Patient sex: M
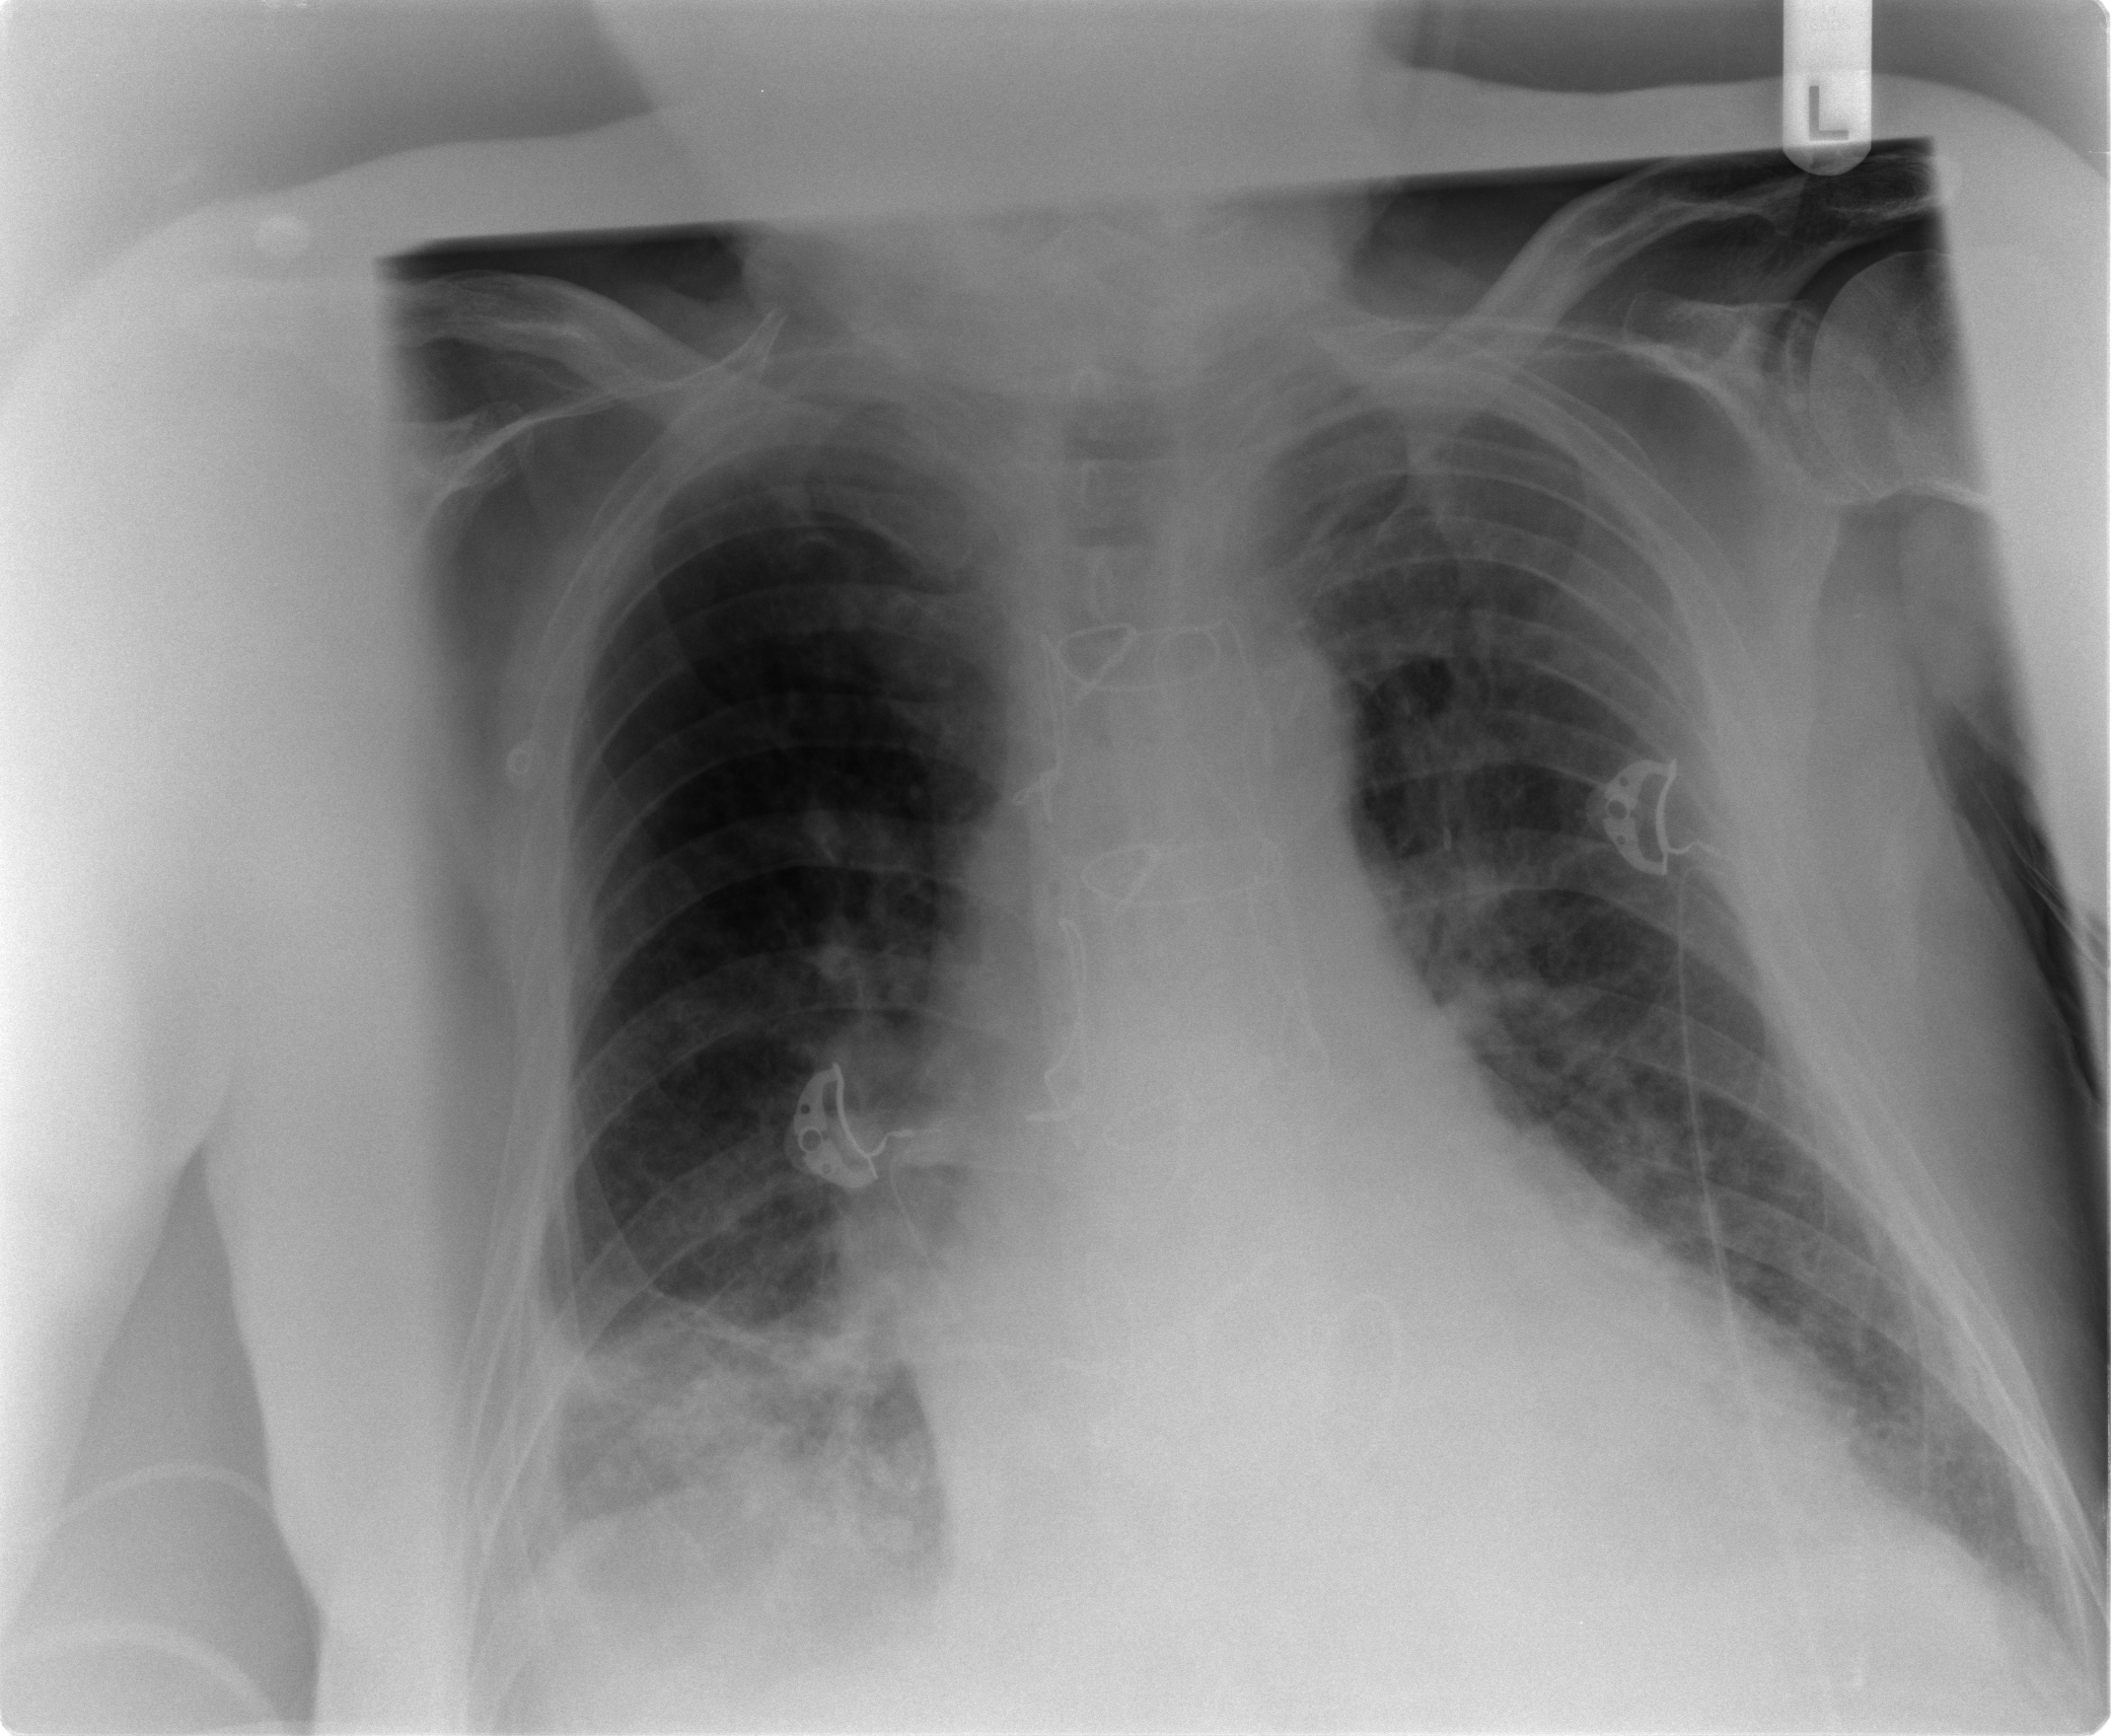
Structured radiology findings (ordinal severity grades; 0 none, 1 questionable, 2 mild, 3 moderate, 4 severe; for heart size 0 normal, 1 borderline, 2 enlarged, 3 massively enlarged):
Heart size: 2
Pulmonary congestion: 1
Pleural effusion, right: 2
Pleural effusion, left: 0
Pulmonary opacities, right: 2
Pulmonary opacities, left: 0
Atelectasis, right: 2
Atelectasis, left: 1